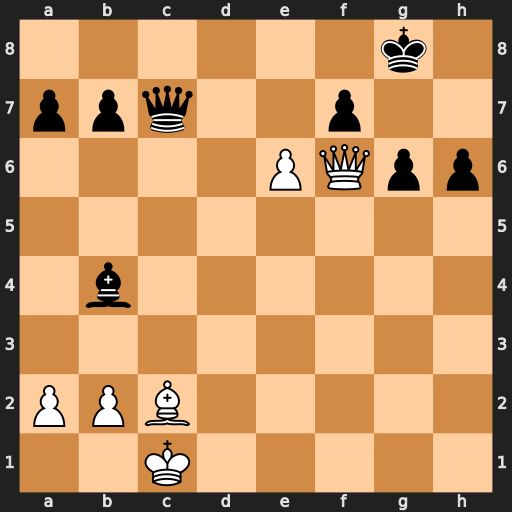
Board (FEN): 6k1/ppq2p2/4PQpp/8/1b6/8/PPB5/2K5
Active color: w
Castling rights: -
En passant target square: -
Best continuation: exf7+ Kf8 Qh8+ Kxf7 Qh7+